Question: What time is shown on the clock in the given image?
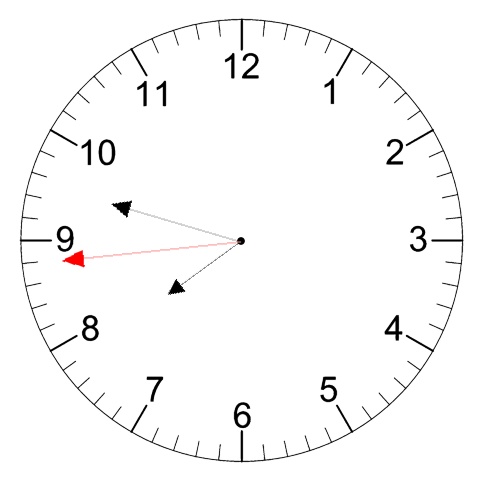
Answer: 07:47:44